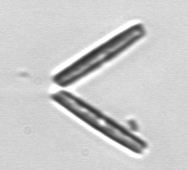
Label: Thalassionema